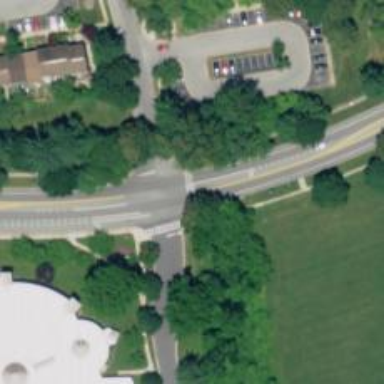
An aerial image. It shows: Footway crossing.